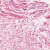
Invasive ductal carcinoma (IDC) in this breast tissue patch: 0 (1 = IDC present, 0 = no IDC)